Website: bh-photo
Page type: customer-info-address
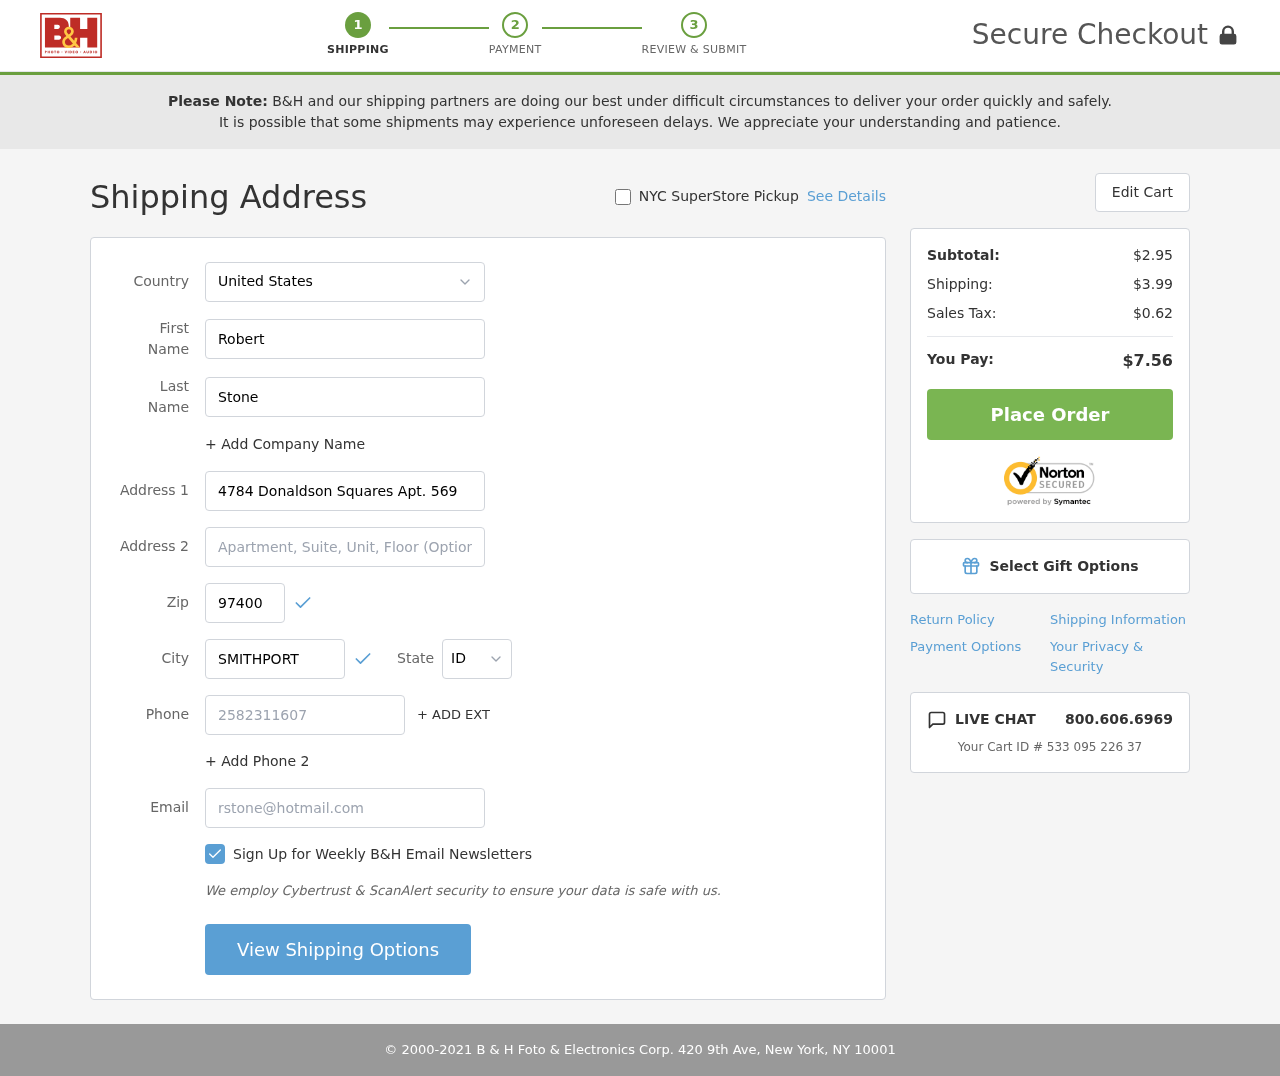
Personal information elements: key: PII_CITY
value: Smithport
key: PII_COUNTRY
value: United States
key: PII_EMAIL
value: rstone@hotmail.com
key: PII_FIRSTNAME
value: Robert
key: PII_LASTNAME
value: Stone
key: PII_PHONE
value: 2582311607
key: PII_POSTCODE
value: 97400
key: PII_STATE_ABBR
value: ID
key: PII_STREET
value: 4784 Donaldson Squares Apt. 569
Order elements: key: ORDER_SUBTOTAL
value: $2.95
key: ORDER_SHIPPING_COST
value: $3.99
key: ORDER_TAX
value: $0.62
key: ORDER_TOTAL
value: $7.56
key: ORDER_ID
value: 533 095 226 37